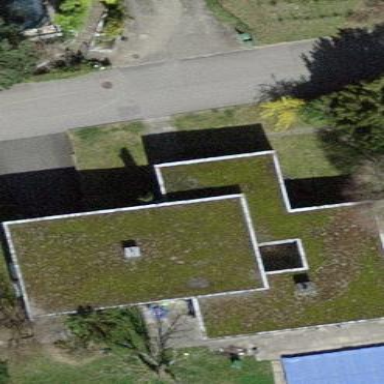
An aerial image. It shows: Detached building.